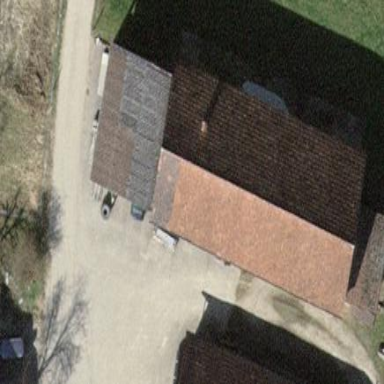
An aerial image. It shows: Gabled roof on farm auxiliary building.